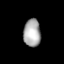
Tissue: lung
Cell type: Epithelial cells
Senescence score: 0.218
Nuclear area (px): 464
Mean DAPI intensity: 170.694